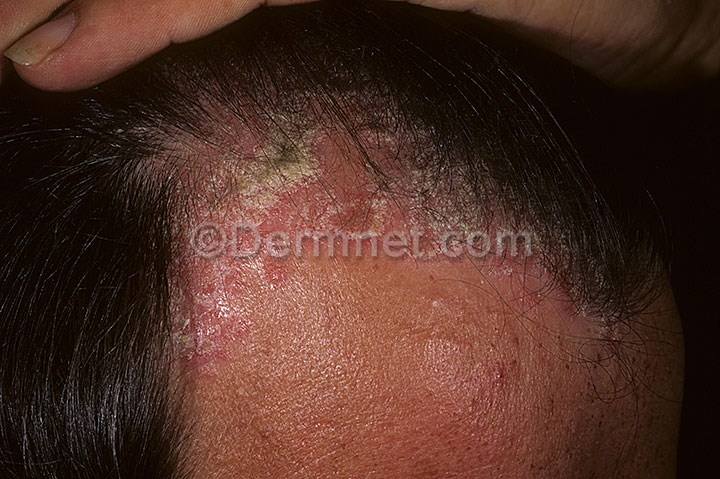
Disease: Psoriasis pictures Lichen Planus and related diseases